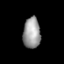
Tissue: prostate
Cell type: T cells
Senescence score: 0.2736
Nuclear area (px): 525
Mean DAPI intensity: 154.461